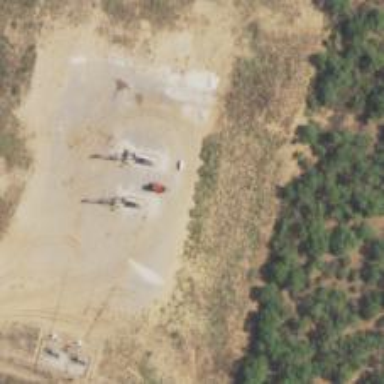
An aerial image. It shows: Petroleum well.